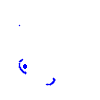
Particle: kaon